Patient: sex M, age 37
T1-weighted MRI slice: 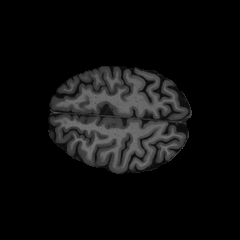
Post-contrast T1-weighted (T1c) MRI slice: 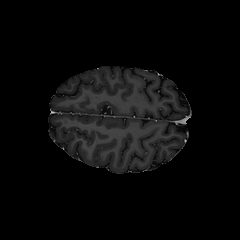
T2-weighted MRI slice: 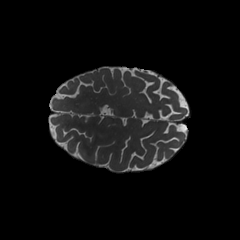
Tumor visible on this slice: no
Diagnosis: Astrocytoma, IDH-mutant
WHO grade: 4